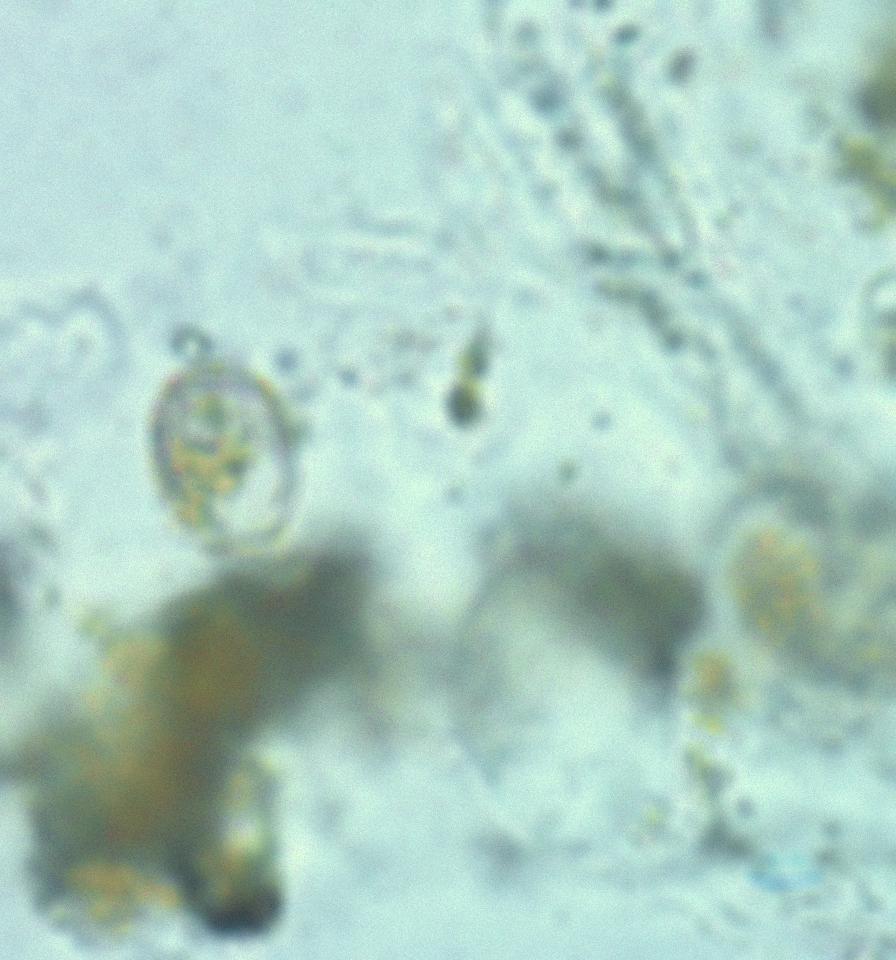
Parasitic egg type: Hymenolepis nana